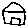
Label: house